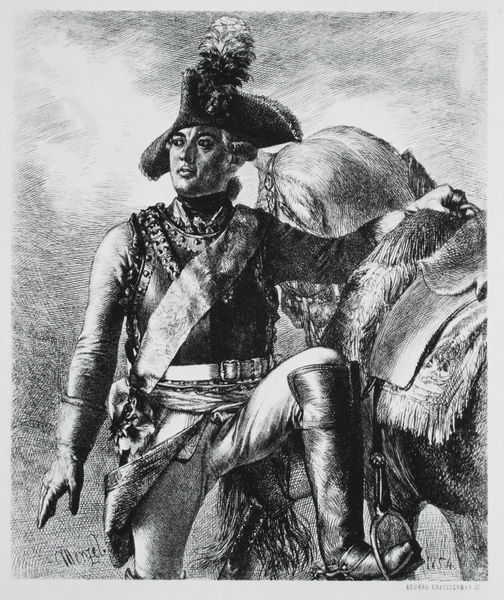
Titel: Aus König Friedrichs Zeit. Kriegs- und Friedens-Helden - Friedrich Wilhelm von Seydlitz, preußischer General
Künstler: Adolph Menzel
Standort: Berlin
Institution: Staatliche Museen zu Berlin, Kupferstichkabinett
Schlagwörter: feder, hand, himmel, mann, schatten, weiß, frankreich, frisur, geste, grau, handschuh, handschuhe, hintergrund, hut, licht, mund, nase, schwarz, zeichnung, blick, gürtel, bart, hose, jung, arm, augen, falten, gesicht, kragen, rahmen, bildnis, portrait, porträt, signatur, fransen, haare, pose, decke, lippen, locken, pferd, reiter, federbusch, mähne, perücke, pferdedecke, sattel, schärpe, steigbügel, zaumzeug, kette, grafik, graphik, koppel, friedrich, könig, falte, riemen, glanz, menzel, quaste, griff, schnalle, panzer, stolz, druck, druckgraphik, schraffur, radierung, stich, schwarzweiß, uniform, soldat, schraffiert, napoleon, dreispitz, scherpe, stiefel, schritt, rüstung, brustpanzer, harnisch, unform, leder, entschlossenheit, feldherr, kürass, büschel, sporen, kupferstich, gaul, preußen, aufstieg, franzose, aufsteigen, adolf menzel, reitstiefel, kanuf, hutfeder, adolf, gürten, federbüschel, porrät, prinz eugen, reiter mit pferd, hersscher, kampfbeginn